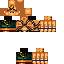
A female human skin with medium skin, wearing brown long hair dressed in a blue hoodie and black shorts, featuring a closed mouth.